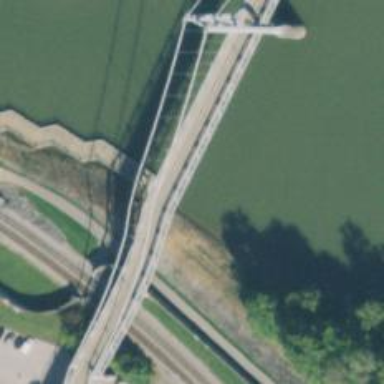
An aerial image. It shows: Suspension bridge on primary highway.